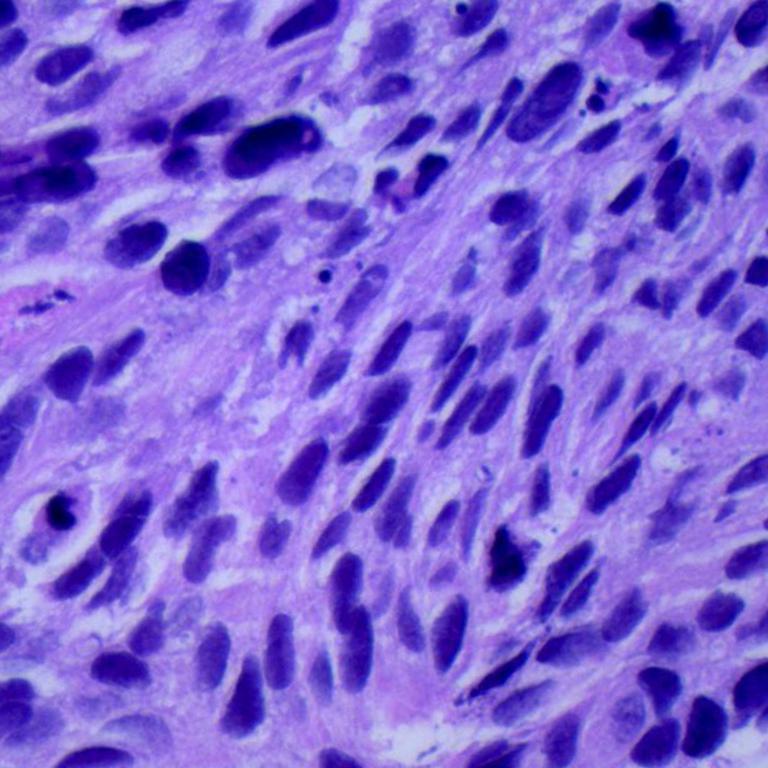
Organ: lung
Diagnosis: squamous carcinomas